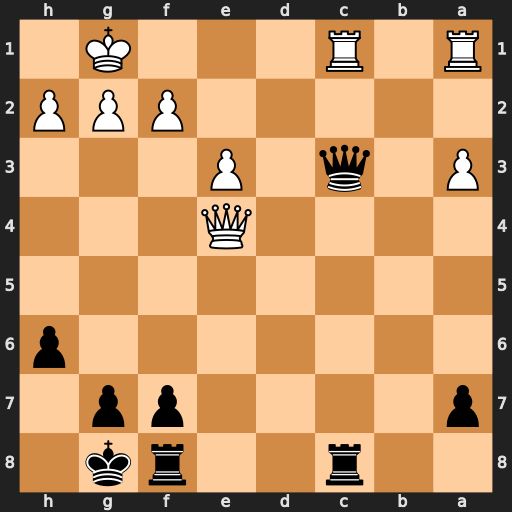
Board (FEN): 2r2rk1/p4pp1/7p/8/4Q3/P1q1P3/5PPP/R1R3K1
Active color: b
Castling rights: -
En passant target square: -
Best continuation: Qxc1+ Rxc1 Rxc1#